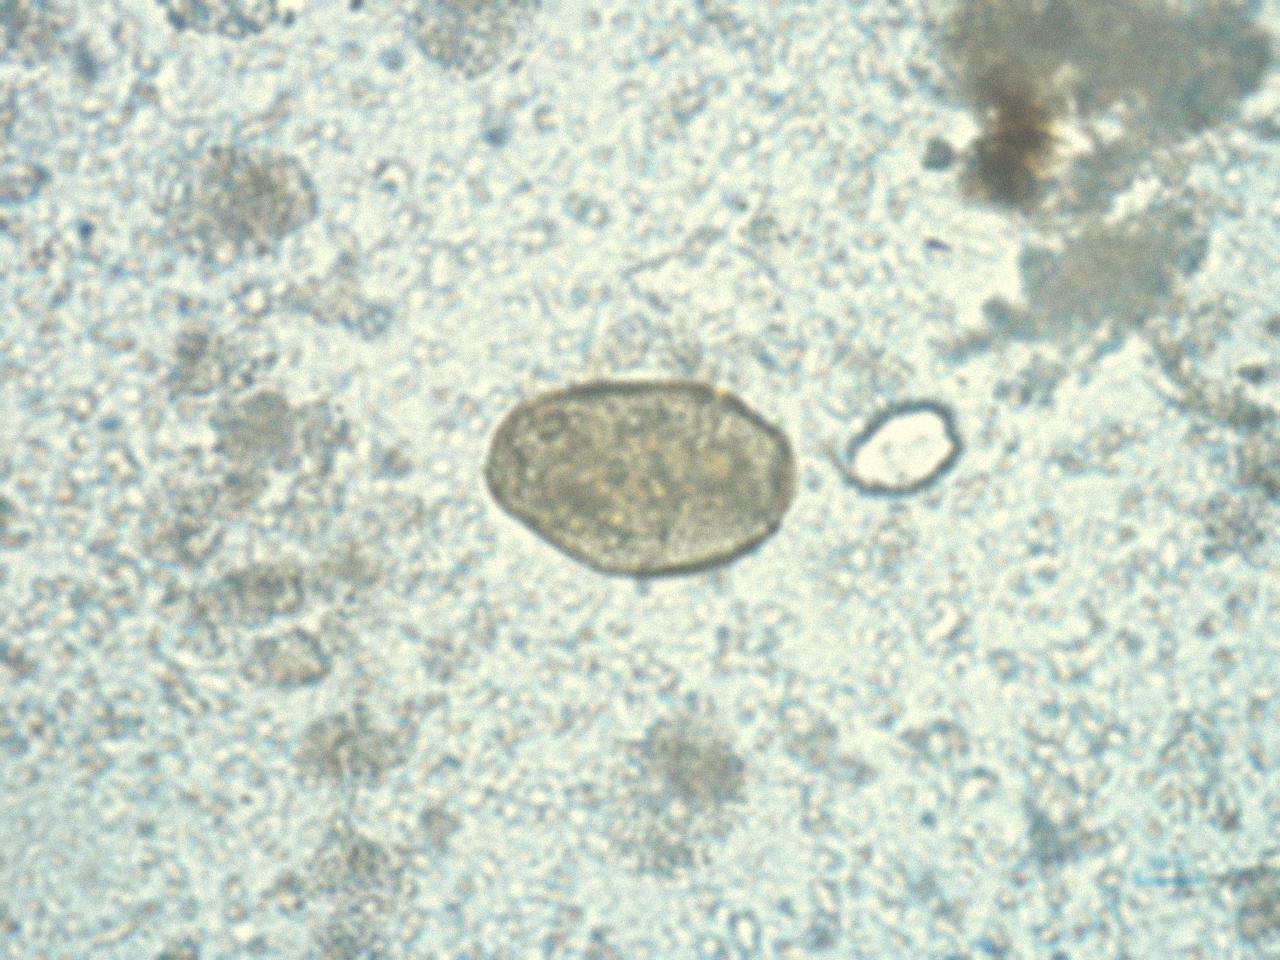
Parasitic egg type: Paragonimus spp